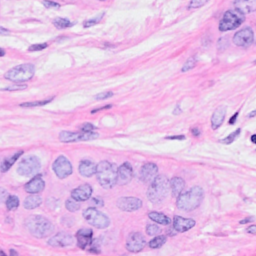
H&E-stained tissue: Breast